Field crop: maize
Growth stage: 2
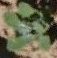
Species: chenopodium